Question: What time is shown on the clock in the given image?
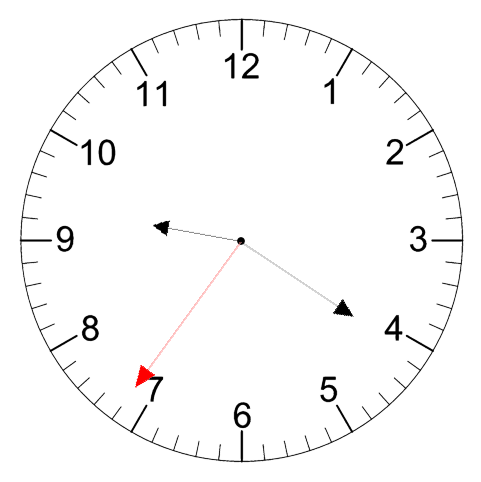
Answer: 09:20:36